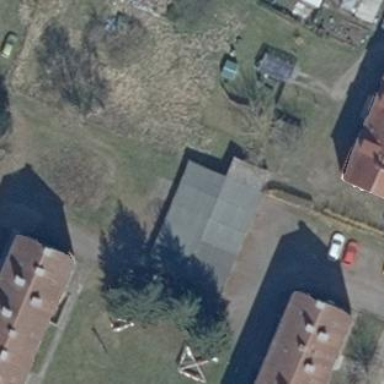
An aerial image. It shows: Garage.